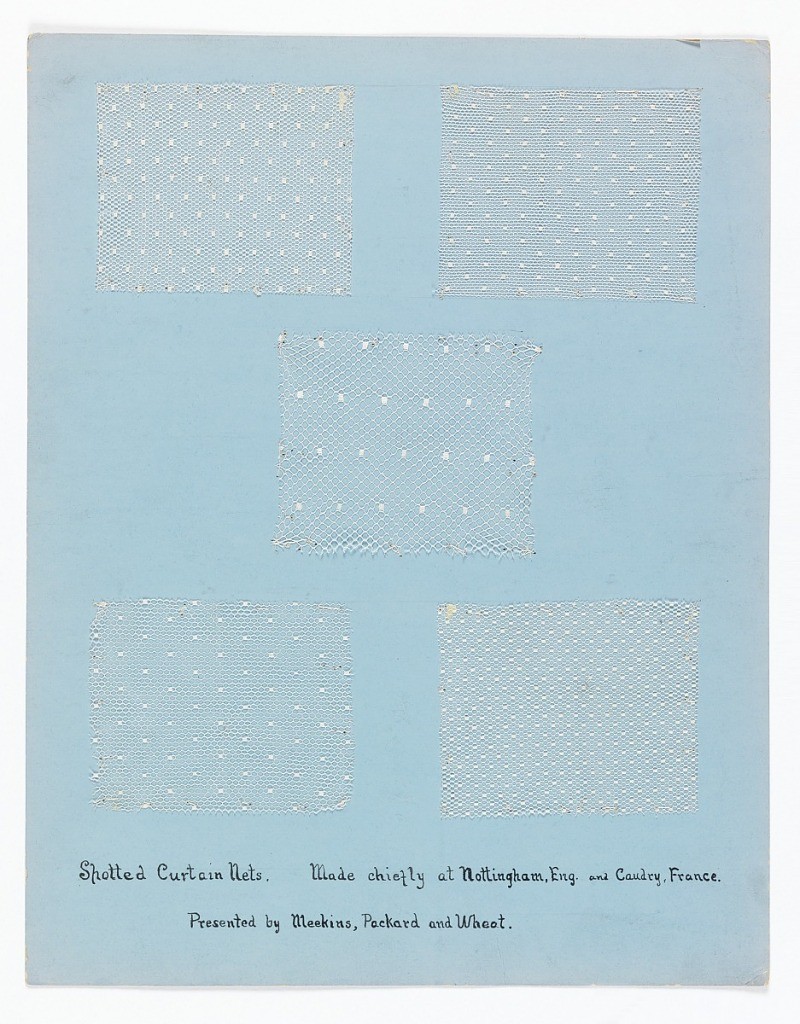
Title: Machine-made openwork samples
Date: ca. 1910
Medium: cardboard, linen, silk, metallic Technique: linen embroidery with ground cloth dissolved Examples of embroidery on net produced by the Schiffli machine Metallic embroidery on net Machine-made openwork in imitation of hand-embroidered net Mostly floral and a few geometric patterns, some designs described as "Spanish" Imitation hand-made filet Machine filet Imitation filet crochet Ploven (burnt-out lace) Fancy curtain lace made on the Levers machines Real filet (handmade) next to Machine-made filet Spotted curtain nets, made chiefly at Nottingham, England and Caudry, France.
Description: Samples of machine-made openwork and several examples of hand made lace mounted on boards. They imitate hand-embroidered net, crochet, or needlepoint.  All are floral patterns plus a few of early 1920's geometric style.
"Embroidered net" produced by the Schiffli Machine.